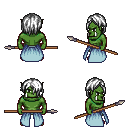
a pixel art fantasy rpg character, male body template, orc, green skin, overskirt, teal pants, white bangs hairstyle, spear, four views (front, back, left, right), 2x2 character sprite sheet, small pixel art, hard edges, no anti-aliasing